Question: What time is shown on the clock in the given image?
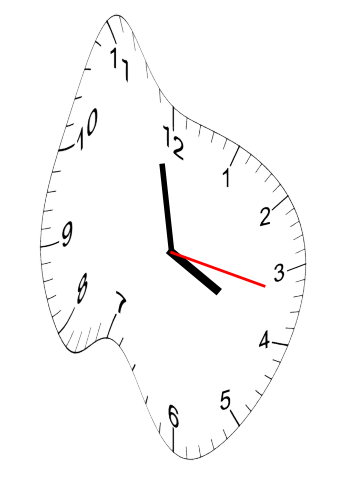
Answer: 03:58:17